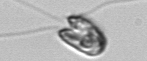
Label: flagellate_morphotype1